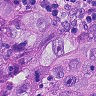
Metastatic tissue present: yes